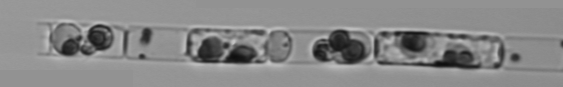
Label: Guinardia_delicatula_TAG_internal_parasite